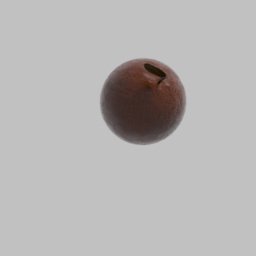
Label: nature